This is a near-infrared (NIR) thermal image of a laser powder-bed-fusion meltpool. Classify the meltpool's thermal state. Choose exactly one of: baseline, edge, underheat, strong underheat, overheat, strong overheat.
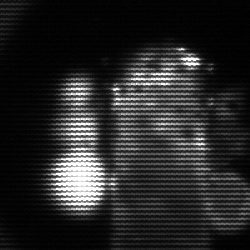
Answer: strong underheat